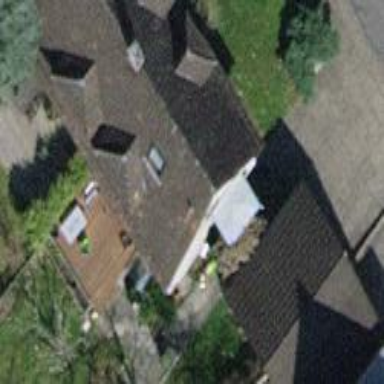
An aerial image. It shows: Semi-detached house with gabled roof.